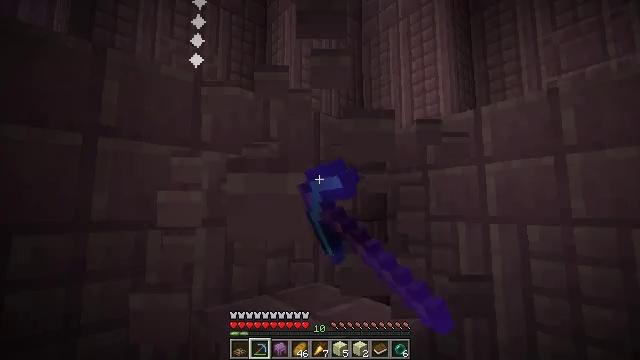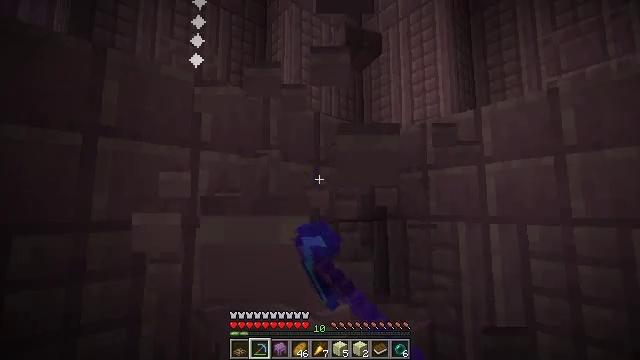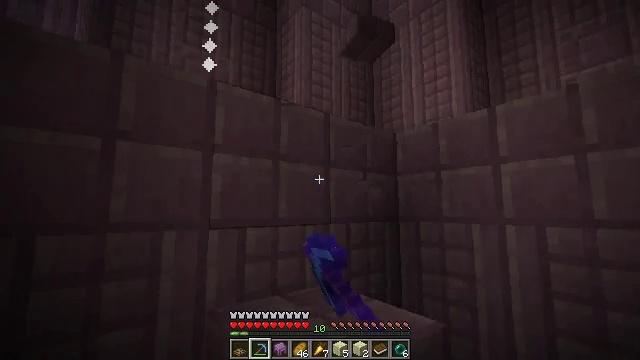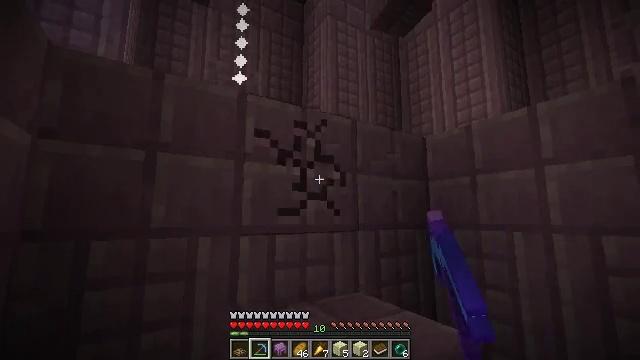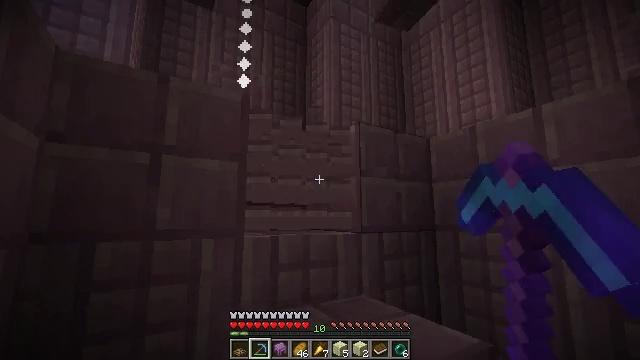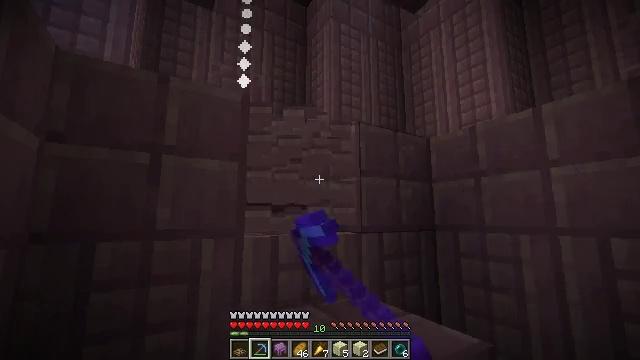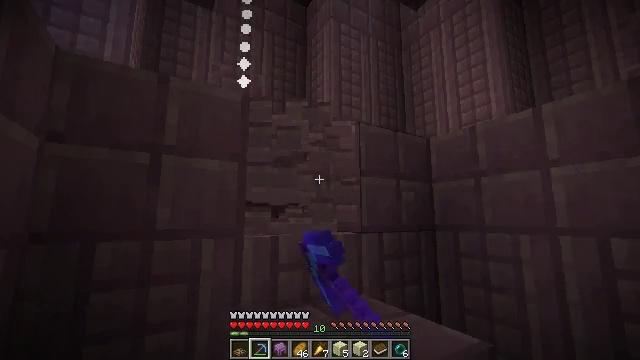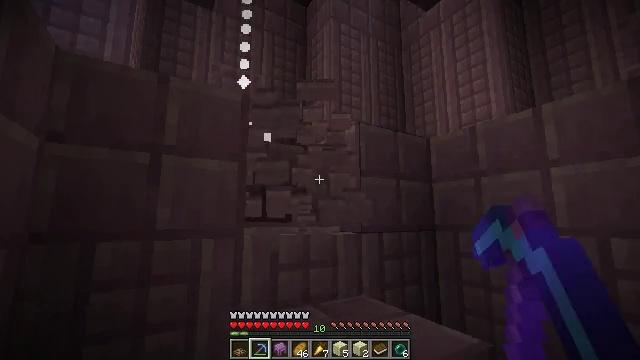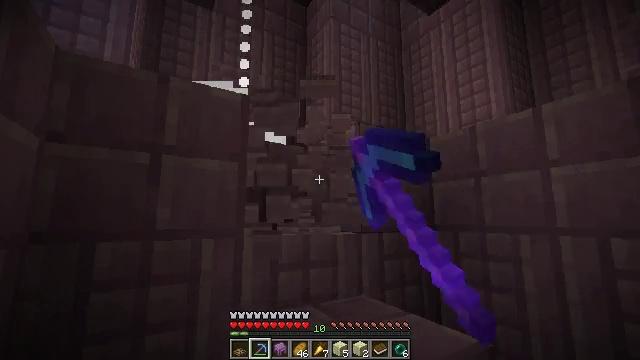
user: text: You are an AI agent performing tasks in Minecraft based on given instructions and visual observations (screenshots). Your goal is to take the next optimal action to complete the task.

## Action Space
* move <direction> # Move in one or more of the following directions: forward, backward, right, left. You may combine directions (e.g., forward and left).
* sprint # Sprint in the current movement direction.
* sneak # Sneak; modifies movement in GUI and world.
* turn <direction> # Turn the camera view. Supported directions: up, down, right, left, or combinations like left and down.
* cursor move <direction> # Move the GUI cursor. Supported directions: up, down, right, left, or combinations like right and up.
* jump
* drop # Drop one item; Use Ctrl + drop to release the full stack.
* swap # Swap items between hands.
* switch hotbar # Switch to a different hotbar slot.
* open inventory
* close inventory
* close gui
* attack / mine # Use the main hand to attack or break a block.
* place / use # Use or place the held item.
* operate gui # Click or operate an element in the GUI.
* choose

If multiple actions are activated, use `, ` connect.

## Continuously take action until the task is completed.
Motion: motion action
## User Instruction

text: Mine the purpur block.
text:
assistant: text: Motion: attack / mine
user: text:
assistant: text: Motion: turn left, attack / mine
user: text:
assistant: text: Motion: turn left and up, attack / mine
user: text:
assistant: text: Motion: attack / mine
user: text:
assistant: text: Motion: attack / mine
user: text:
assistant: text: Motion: attack / mine
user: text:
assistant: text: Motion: attack / mine
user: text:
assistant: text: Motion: attack / mine
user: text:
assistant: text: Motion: attack / mine